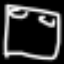
Label: square